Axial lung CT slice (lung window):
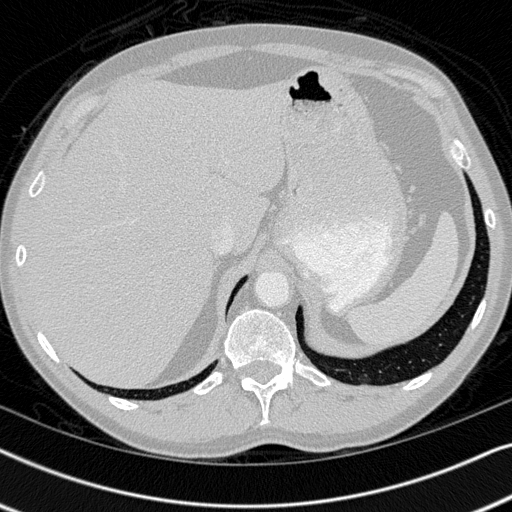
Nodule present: no